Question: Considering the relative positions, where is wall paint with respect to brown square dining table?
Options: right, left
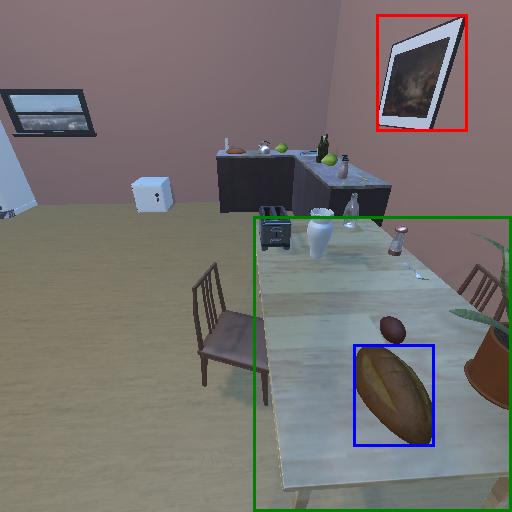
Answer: right